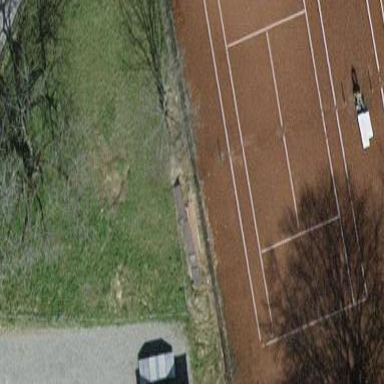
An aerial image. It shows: Tennis court on pitch designated for leisure land.